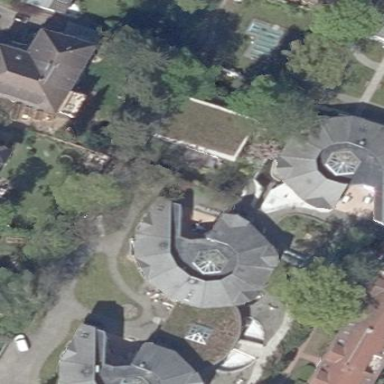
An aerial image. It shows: Nursing home.